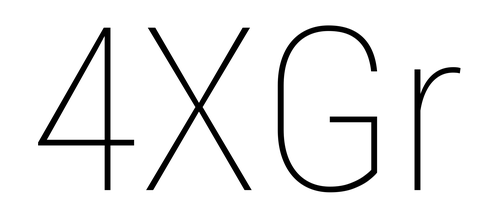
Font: Roboto_Condensed_Thin